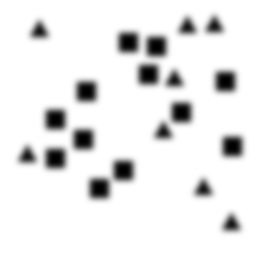
Squares: 12
Triangles: 8
Stars: 0
Total shapes: 20